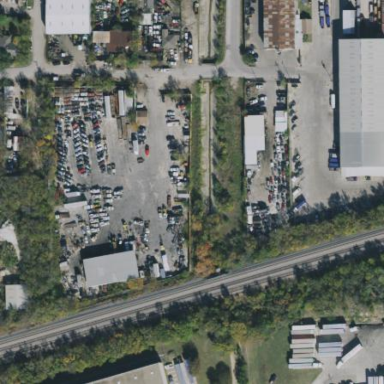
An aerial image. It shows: Commercial area.